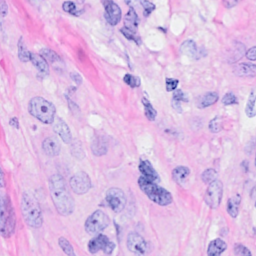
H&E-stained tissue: Breast